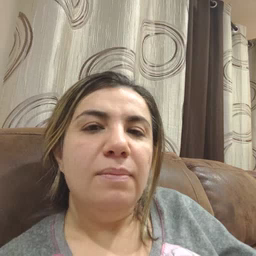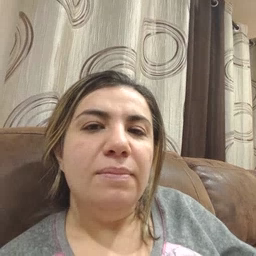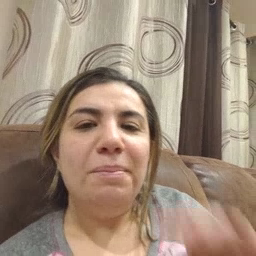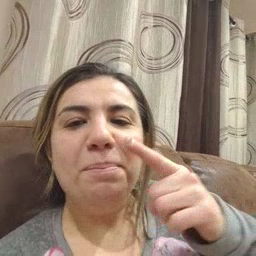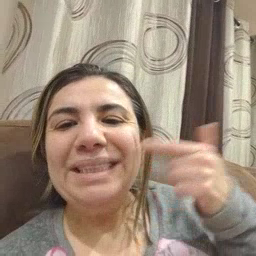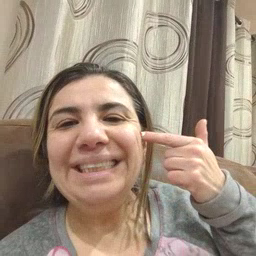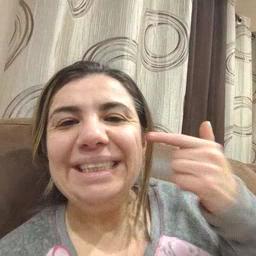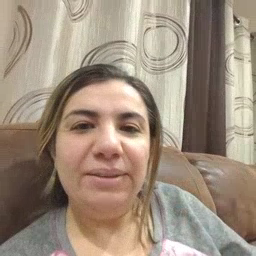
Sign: smile